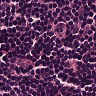
Metastatic tissue present: no